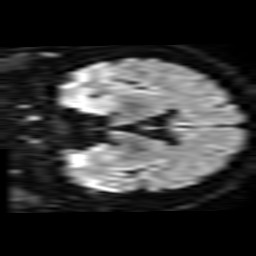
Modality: TRACE
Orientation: coronal
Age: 57
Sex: male
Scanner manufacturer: philips
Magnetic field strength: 1.5 T
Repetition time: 5.019 s
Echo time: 0.07843 s